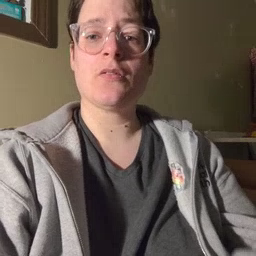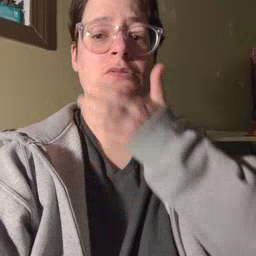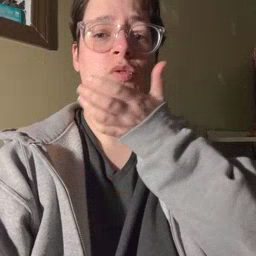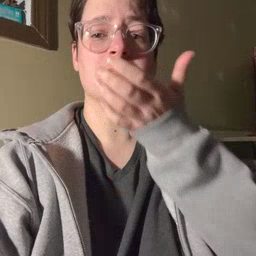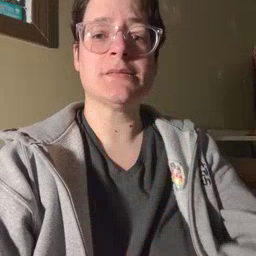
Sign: grass